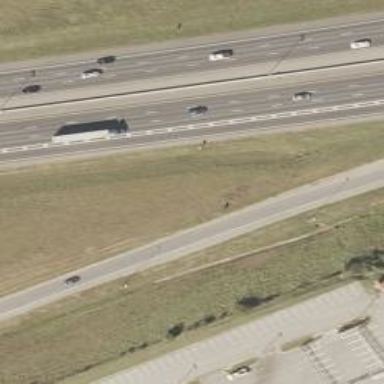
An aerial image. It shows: Asphalt motorway link.